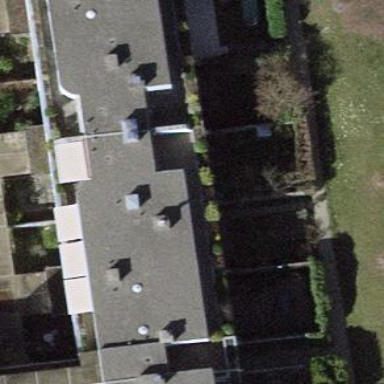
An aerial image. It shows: Flat-roofed building.